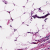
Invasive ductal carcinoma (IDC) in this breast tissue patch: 0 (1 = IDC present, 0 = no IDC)